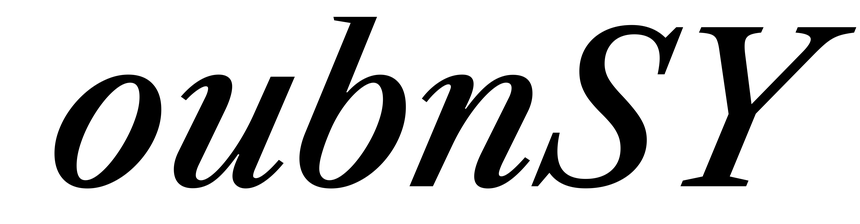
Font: LibreCaslonText-Italic_Medium_Italic